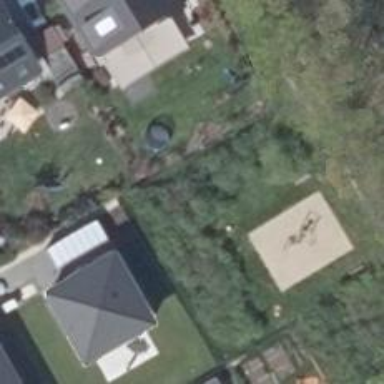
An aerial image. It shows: Playground area for leisure activities on the land.